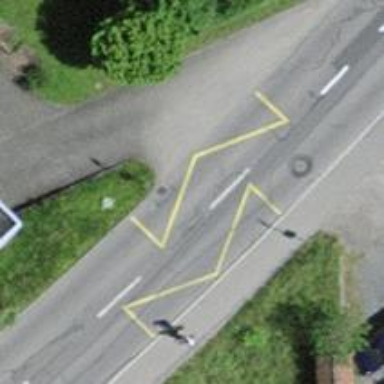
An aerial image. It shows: Bus stop with stop position for public transport.